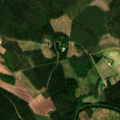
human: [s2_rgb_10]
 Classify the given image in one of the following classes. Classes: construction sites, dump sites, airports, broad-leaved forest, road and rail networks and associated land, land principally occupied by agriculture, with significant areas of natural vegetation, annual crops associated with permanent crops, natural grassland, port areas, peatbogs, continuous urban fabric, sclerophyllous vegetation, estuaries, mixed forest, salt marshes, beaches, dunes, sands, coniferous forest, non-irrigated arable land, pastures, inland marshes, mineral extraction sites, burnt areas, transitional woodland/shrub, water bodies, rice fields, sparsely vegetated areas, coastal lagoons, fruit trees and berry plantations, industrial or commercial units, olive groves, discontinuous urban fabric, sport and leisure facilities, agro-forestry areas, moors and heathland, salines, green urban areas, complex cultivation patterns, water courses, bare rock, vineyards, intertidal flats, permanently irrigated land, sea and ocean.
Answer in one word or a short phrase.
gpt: land principally occupied by agriculture, with significant areas of natural vegetation, coniferous forest, mixed forest, transitional woodland/shrub